Question: Is there a way in the code-behind to add a strong element around my 'asp:Label' in the ItemDataBound event (between the 'li' and 'asp:Label' elements) when rendered?
'''
<asp:Repeater ID="Repeater1" runat="server" DataSourceID="SqlDataSource1">
<ItemTemplate>
<li>
<asp:Label ID="Label1" runat="server" Text='<%# Bind("ProductName") %>'></asp:Label>
</li>
</ItemTemplate>
</asp:Repeater>
'''
, this is where I was hoping there is a way to add the strong element.
'''
void Repeater1_ItemDataBound(object sender, RepeaterItemEventArgs e)
{
if (e.Item.ItemType == ListItemType.Item || e.Item.ItemType == ListItemType.AlternatingItem)
{
Label test = (Label)e.Item.FindControl("Label1");
}
}
'''

I know there are easier ways to do this but I need to do it this way specifically unfortunately.
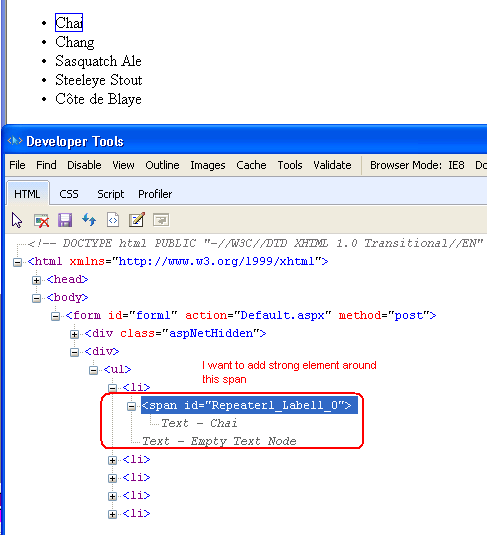
Answer: This seems pretty hacky and doesn't actually give you a 'strong' control to work with, but I suppose something like this might work:
'''
void Repeater1_ItemDataBound(object sender, RepeaterItemEventArgs e)
{
if (e.Item.ItemType == ListItemType.Item || e.Item.ItemType == ListItemType.AlternatingItem)
{
Label test = (Label)e.Item.FindControl("Label1");
Literal literal1 = new Literal();
literal1.Text = "<strong>";
e.Item.Controls.AddAt(e.Item.Controls.IndexOf(test), literal1);
Literal literal2 = new Literal();
literal2.Text = "</strong>";
e.Item.Controls.AddAt(e.Item.Controls.IndexOf(test) + 1, literal2);
}
}
'''